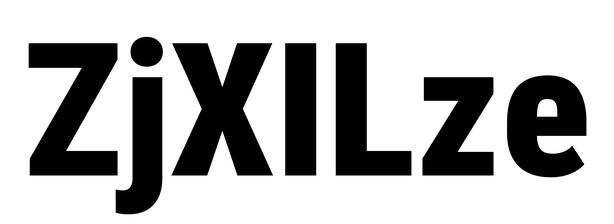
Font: Roboto_Condensed_Black